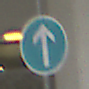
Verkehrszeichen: VorgeschriebeneFahrtrichtungGeradeaus
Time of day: Midday
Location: Roofed (Urban)
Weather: Overcast
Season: NotSpecified
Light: Artificial